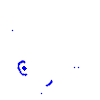
Particle: pion